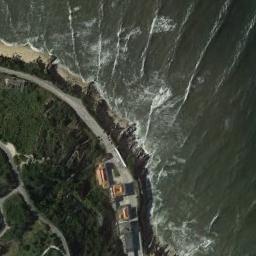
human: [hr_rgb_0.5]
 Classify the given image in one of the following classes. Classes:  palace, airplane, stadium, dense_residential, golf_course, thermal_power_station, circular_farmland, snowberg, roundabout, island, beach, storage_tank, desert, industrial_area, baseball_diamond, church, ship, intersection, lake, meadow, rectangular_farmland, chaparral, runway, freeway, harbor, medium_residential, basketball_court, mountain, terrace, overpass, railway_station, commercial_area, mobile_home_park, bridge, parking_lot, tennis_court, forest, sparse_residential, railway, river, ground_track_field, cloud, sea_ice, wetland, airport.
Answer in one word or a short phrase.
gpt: beach